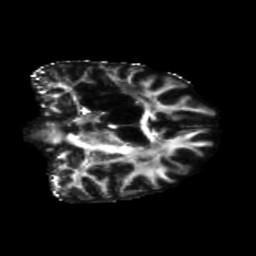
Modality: FA
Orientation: coronal
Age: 68
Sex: female
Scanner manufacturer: siemens
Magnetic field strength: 3 T
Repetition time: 5.25 s
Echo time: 0.08 s